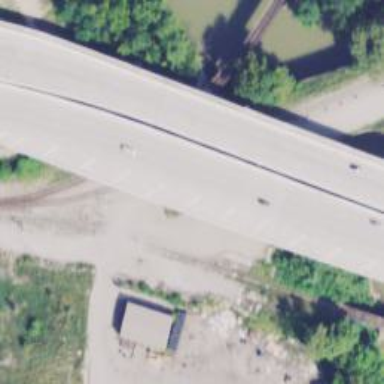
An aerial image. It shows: Viaduct bridge on motorway.